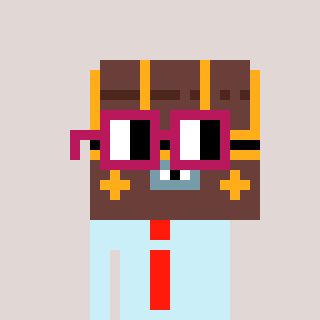
a pixel art character with square dark red glasses, a treasure chest-shaped head and a cold-colored body on a warm background